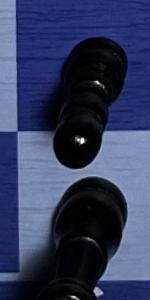
Label: Empty